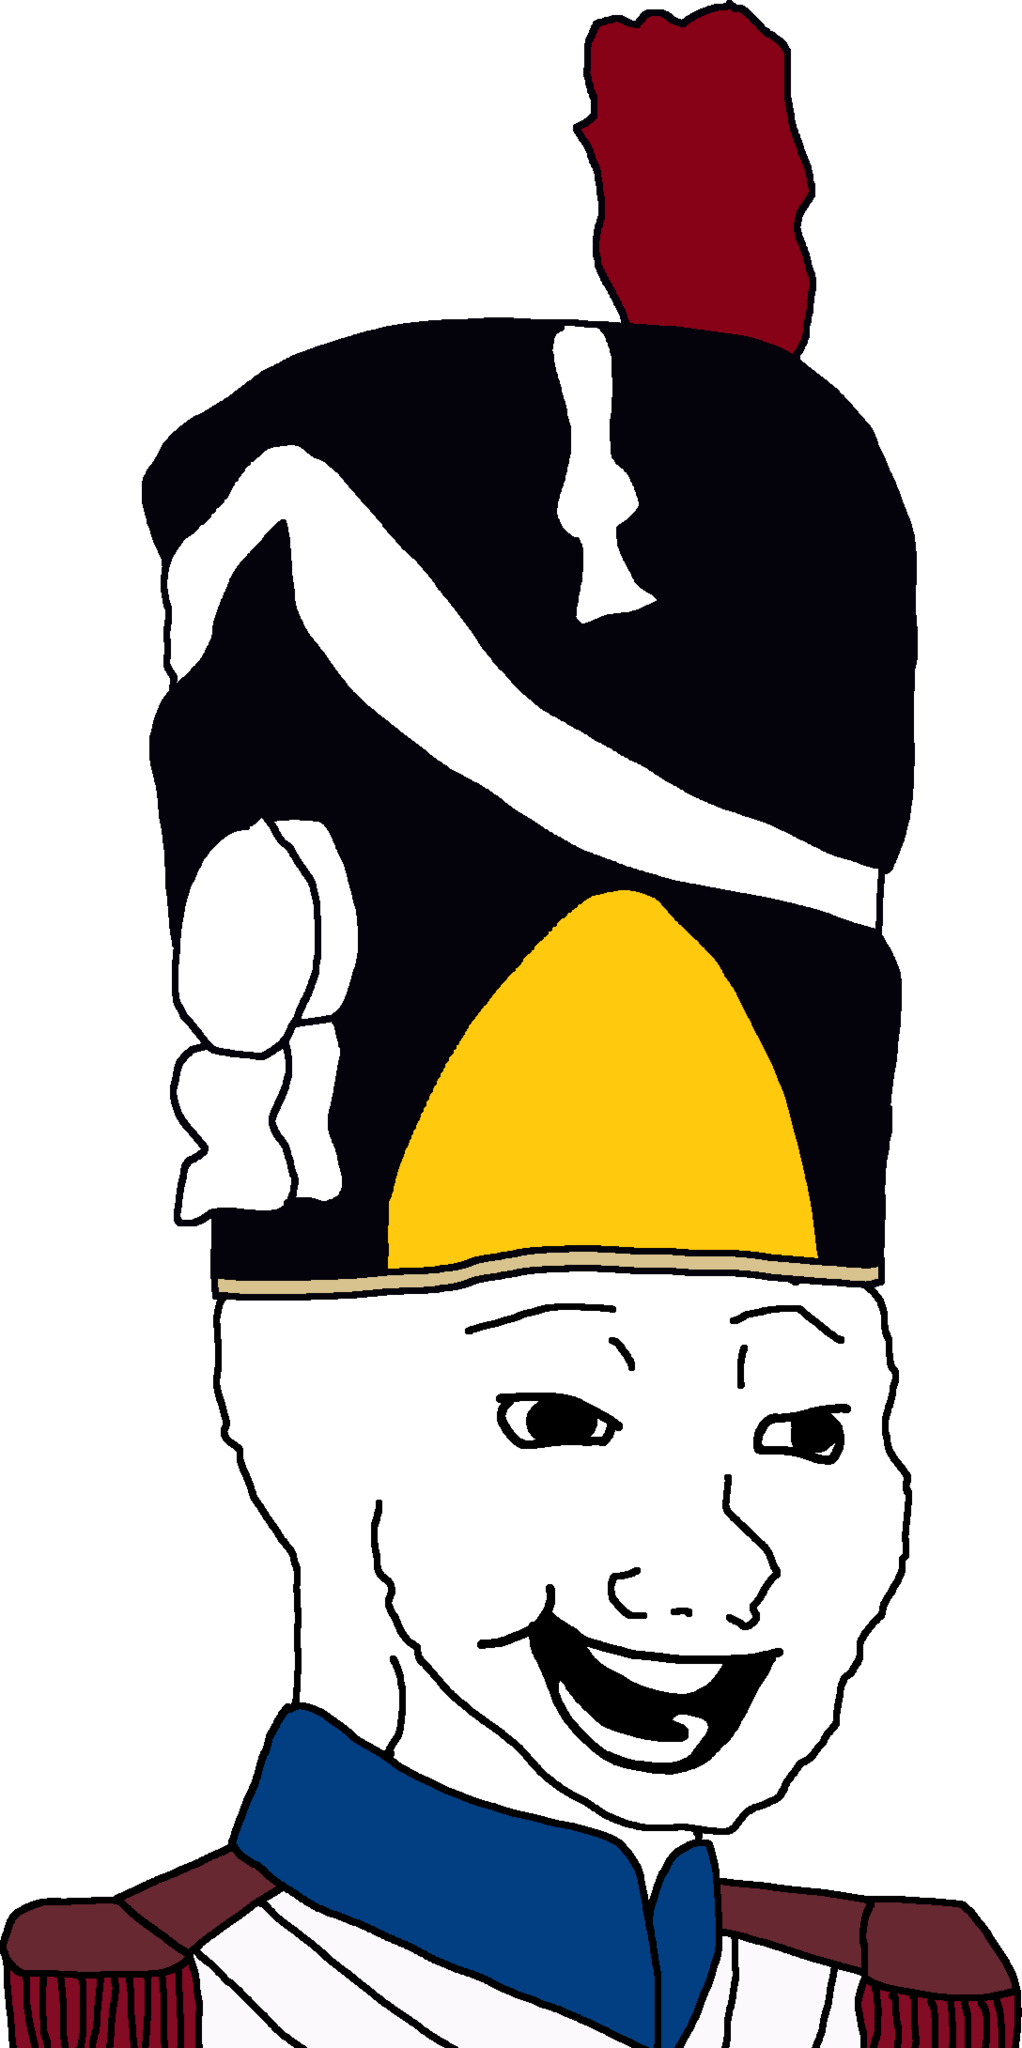
Label: 5_Bloomer